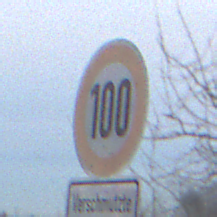
Verkehrszeichen: Geschwindigkeit100
Zusatzzeichen unten: HinweiseAufGefahrenDurchVerbaleAngabe4
Umgebung: Outdoor, Suburban
Tageszeit: MorningAfternoon
Wetter: Overcast
Licht: Natural
Jahreszeit: NotSpecified
Kontrast: LowContrast